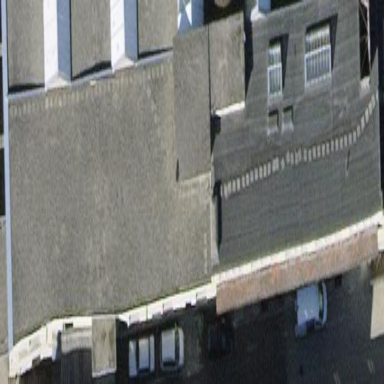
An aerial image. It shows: Industrial building with flat silver roof.